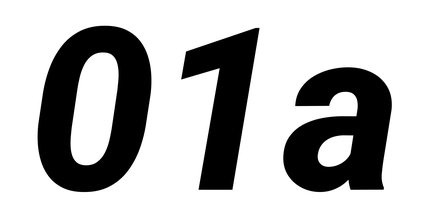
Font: Roboto-Italic_ExtraBold_Italic